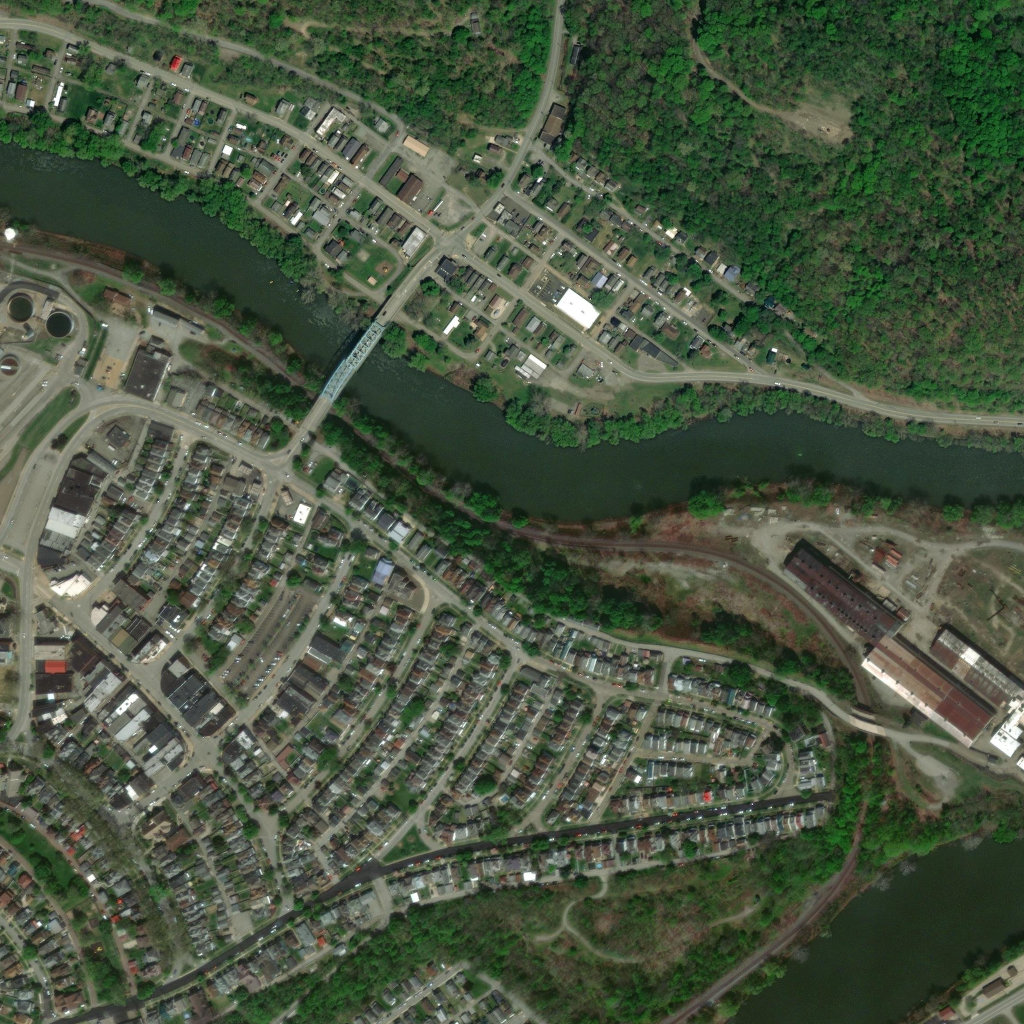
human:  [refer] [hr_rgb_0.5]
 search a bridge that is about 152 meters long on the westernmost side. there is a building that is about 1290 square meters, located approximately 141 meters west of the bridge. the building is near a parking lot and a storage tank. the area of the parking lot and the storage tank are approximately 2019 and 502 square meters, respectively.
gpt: <box>[[29, 28, 39, 41, 0]]</box>